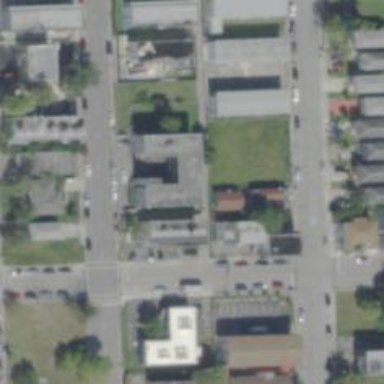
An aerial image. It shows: Alley classified as service road.